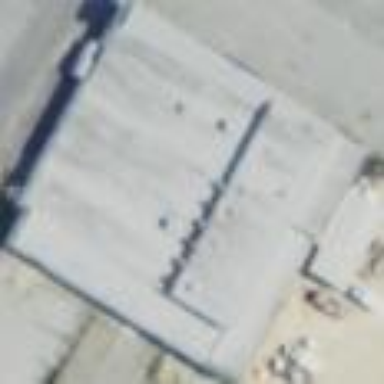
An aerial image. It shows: Commercial building.